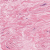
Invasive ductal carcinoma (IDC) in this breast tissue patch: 0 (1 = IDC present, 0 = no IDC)